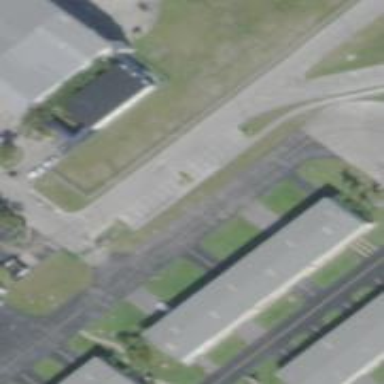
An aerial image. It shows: Building that is hangar at the airport.